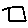
Label: square